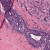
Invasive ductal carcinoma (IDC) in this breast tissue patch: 1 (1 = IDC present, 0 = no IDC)